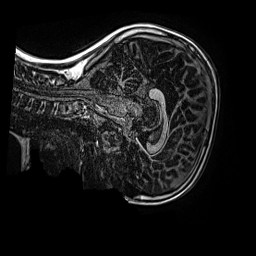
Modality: MP2RAGE
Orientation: sagittal
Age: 10
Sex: female
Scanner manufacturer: siemens
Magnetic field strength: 3 T
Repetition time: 4 s
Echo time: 0.00299 s